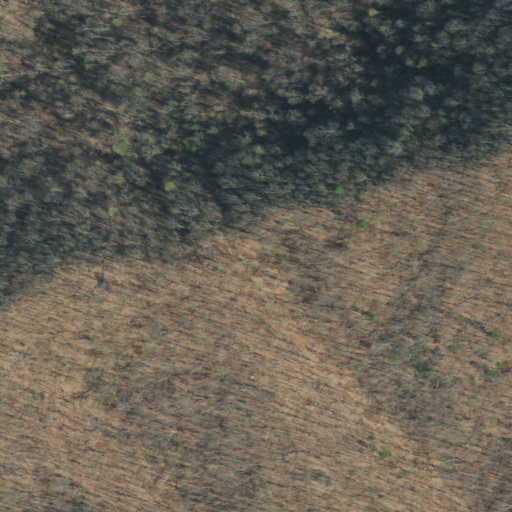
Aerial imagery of gap in Tennessee named Keaton Gap containing deciduous forest and mixed forest